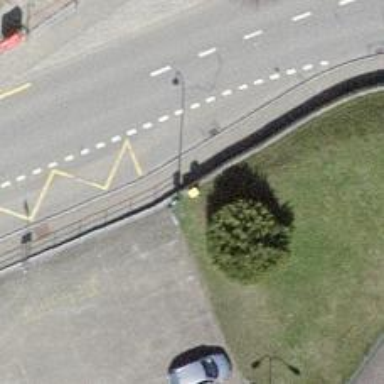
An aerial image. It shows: Post box is visible.